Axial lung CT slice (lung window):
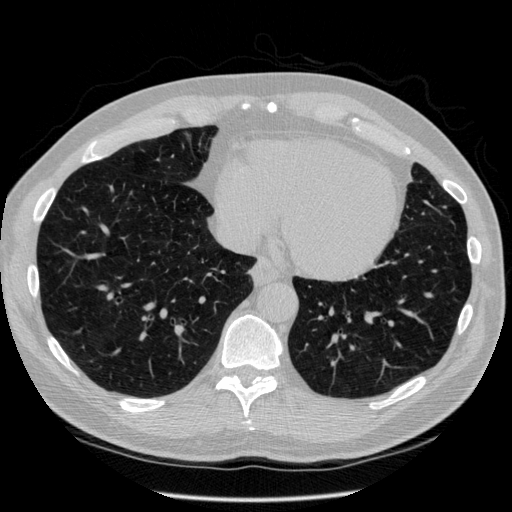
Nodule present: no